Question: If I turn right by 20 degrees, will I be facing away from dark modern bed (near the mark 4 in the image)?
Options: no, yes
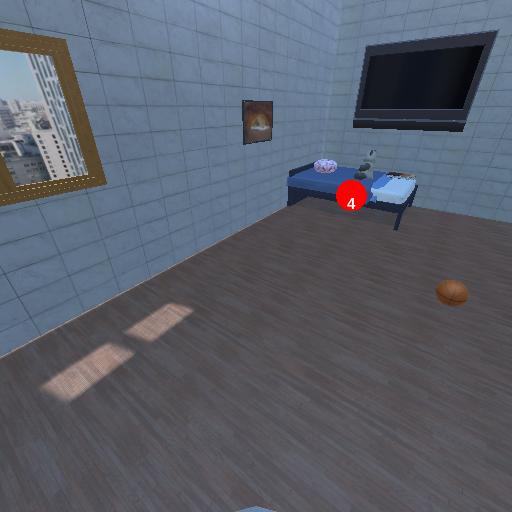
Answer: no